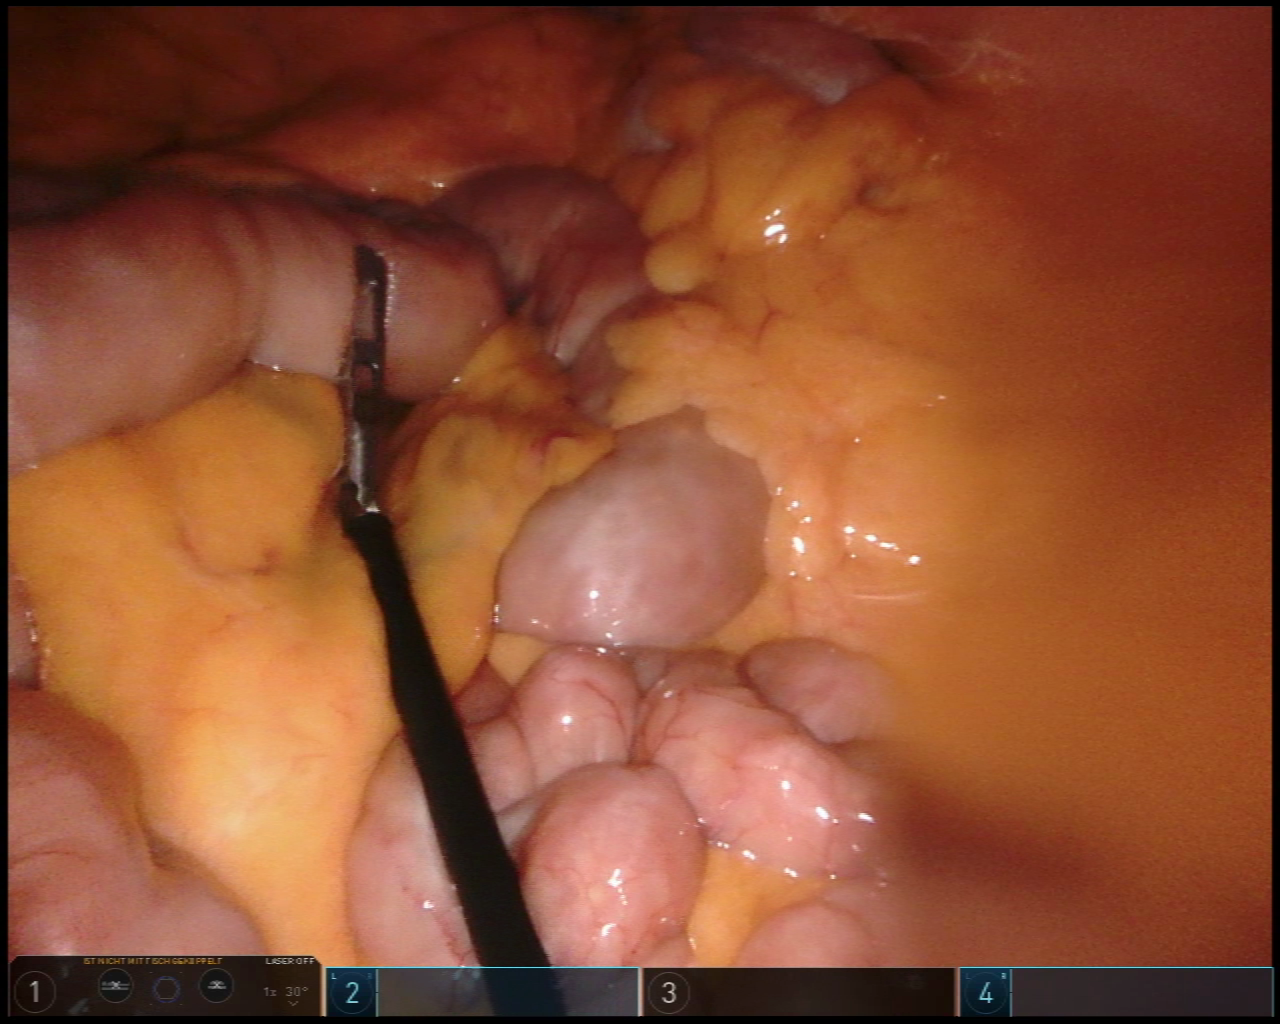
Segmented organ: small_intestine
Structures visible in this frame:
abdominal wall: yes
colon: yes
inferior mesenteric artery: no
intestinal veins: no
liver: no
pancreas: no
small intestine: yes
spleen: no
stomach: no
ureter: no
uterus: no
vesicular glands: no